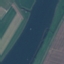
Label: River